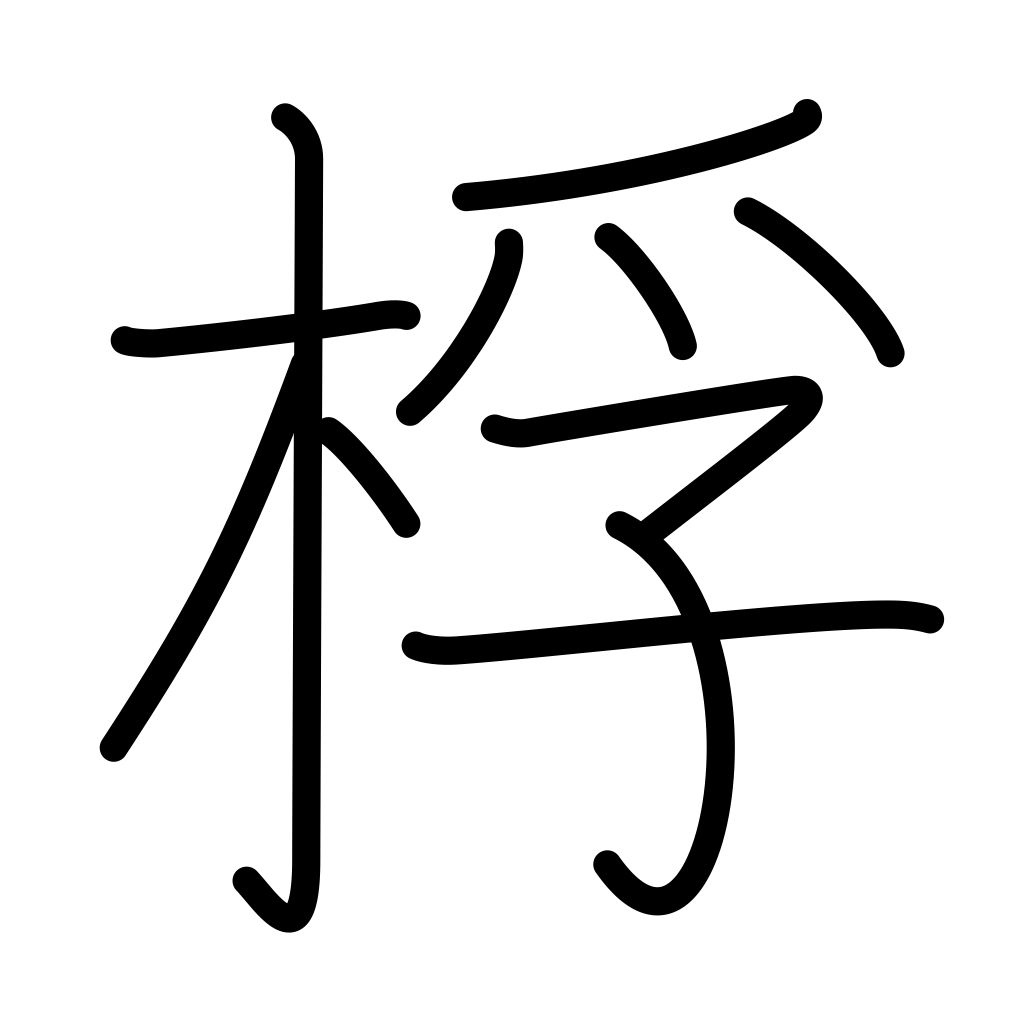
Meaning: drumstick, raft